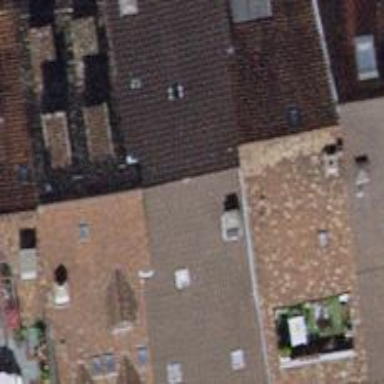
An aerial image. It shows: Apartments building with gabled roof that is oriented across.